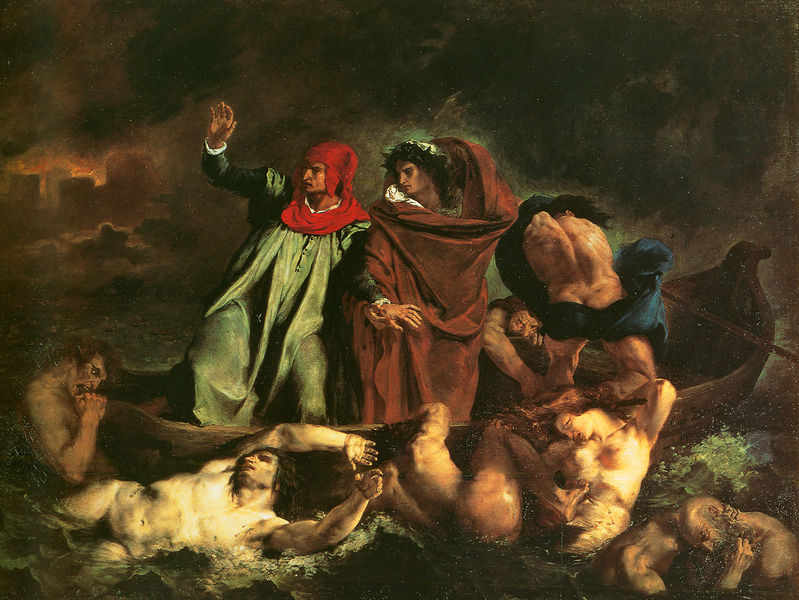
Titel: Die Dantebarke (Dante und Vergil in der Hölle)
Künstler: Eugène Delacroix
Institution: Paris, Musée du Louvre
Schlagwörter: dunkel, himmel, meer, nackt, wasser, wolken, fluss, stadt, braun, frau, licht, männer, nacht, rücken, rot, bibel, boot, ruder, schiff, wellen, brand, not, seenot, sturm, untergang, wogen, komödie, hölle, qual, schmerz, dante, gericault, inferno, unterwelt, delacroix, beißen, ertrinken, gleißendes licht, göttliche komödie, vergil